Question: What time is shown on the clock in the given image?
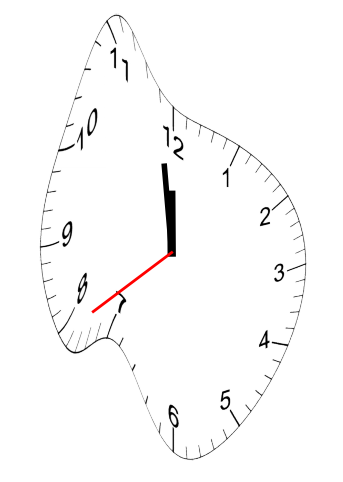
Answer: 11:58:39